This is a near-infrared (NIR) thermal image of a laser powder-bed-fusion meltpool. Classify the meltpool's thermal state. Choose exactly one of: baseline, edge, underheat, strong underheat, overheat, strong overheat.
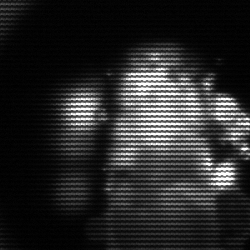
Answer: strong underheat